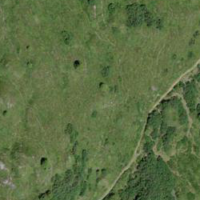
EUNIS habitat code: 31
Species observed at this site:
Lonicera caerulea